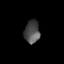
Tissue: prostate
Cell type: Endothelial cells
Senescence score: 0.7225
Nuclear area (px): 344
Mean DAPI intensity: 76.799